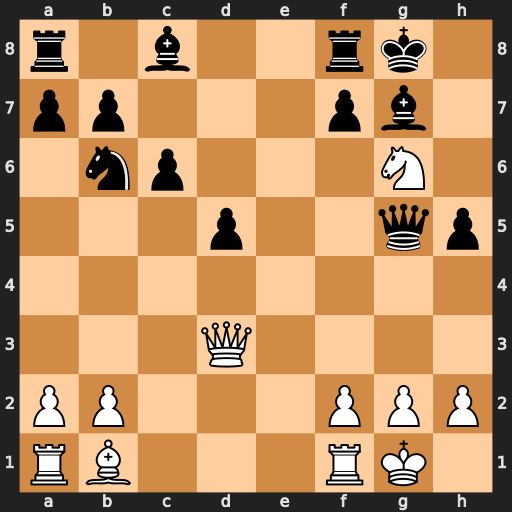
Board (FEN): r1b2rk1/pp3pb1/1np3N1/3p2qp/8/3Q4/PP3PPP/RB3RK1
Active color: w
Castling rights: -
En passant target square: -
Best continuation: Ne7+ Qxe7 Qh7#